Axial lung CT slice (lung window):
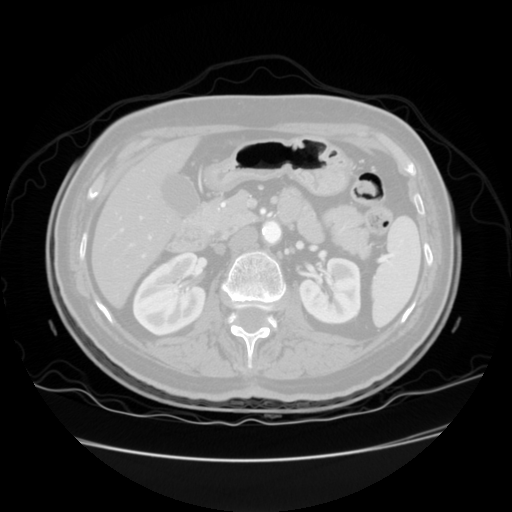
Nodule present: no